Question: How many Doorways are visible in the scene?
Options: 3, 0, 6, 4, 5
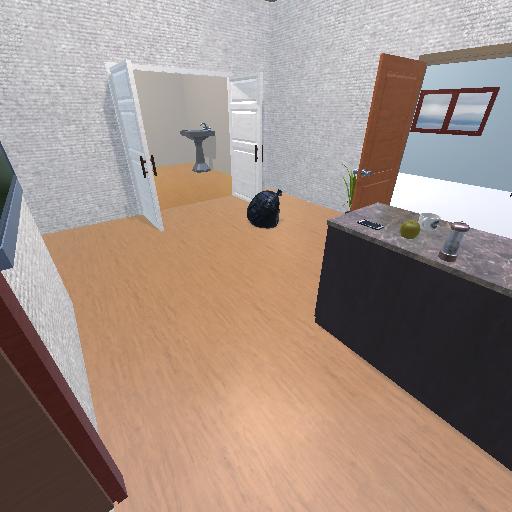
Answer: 3